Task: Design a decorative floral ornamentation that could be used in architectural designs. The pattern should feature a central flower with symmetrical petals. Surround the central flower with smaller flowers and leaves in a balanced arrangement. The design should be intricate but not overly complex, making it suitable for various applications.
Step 139:
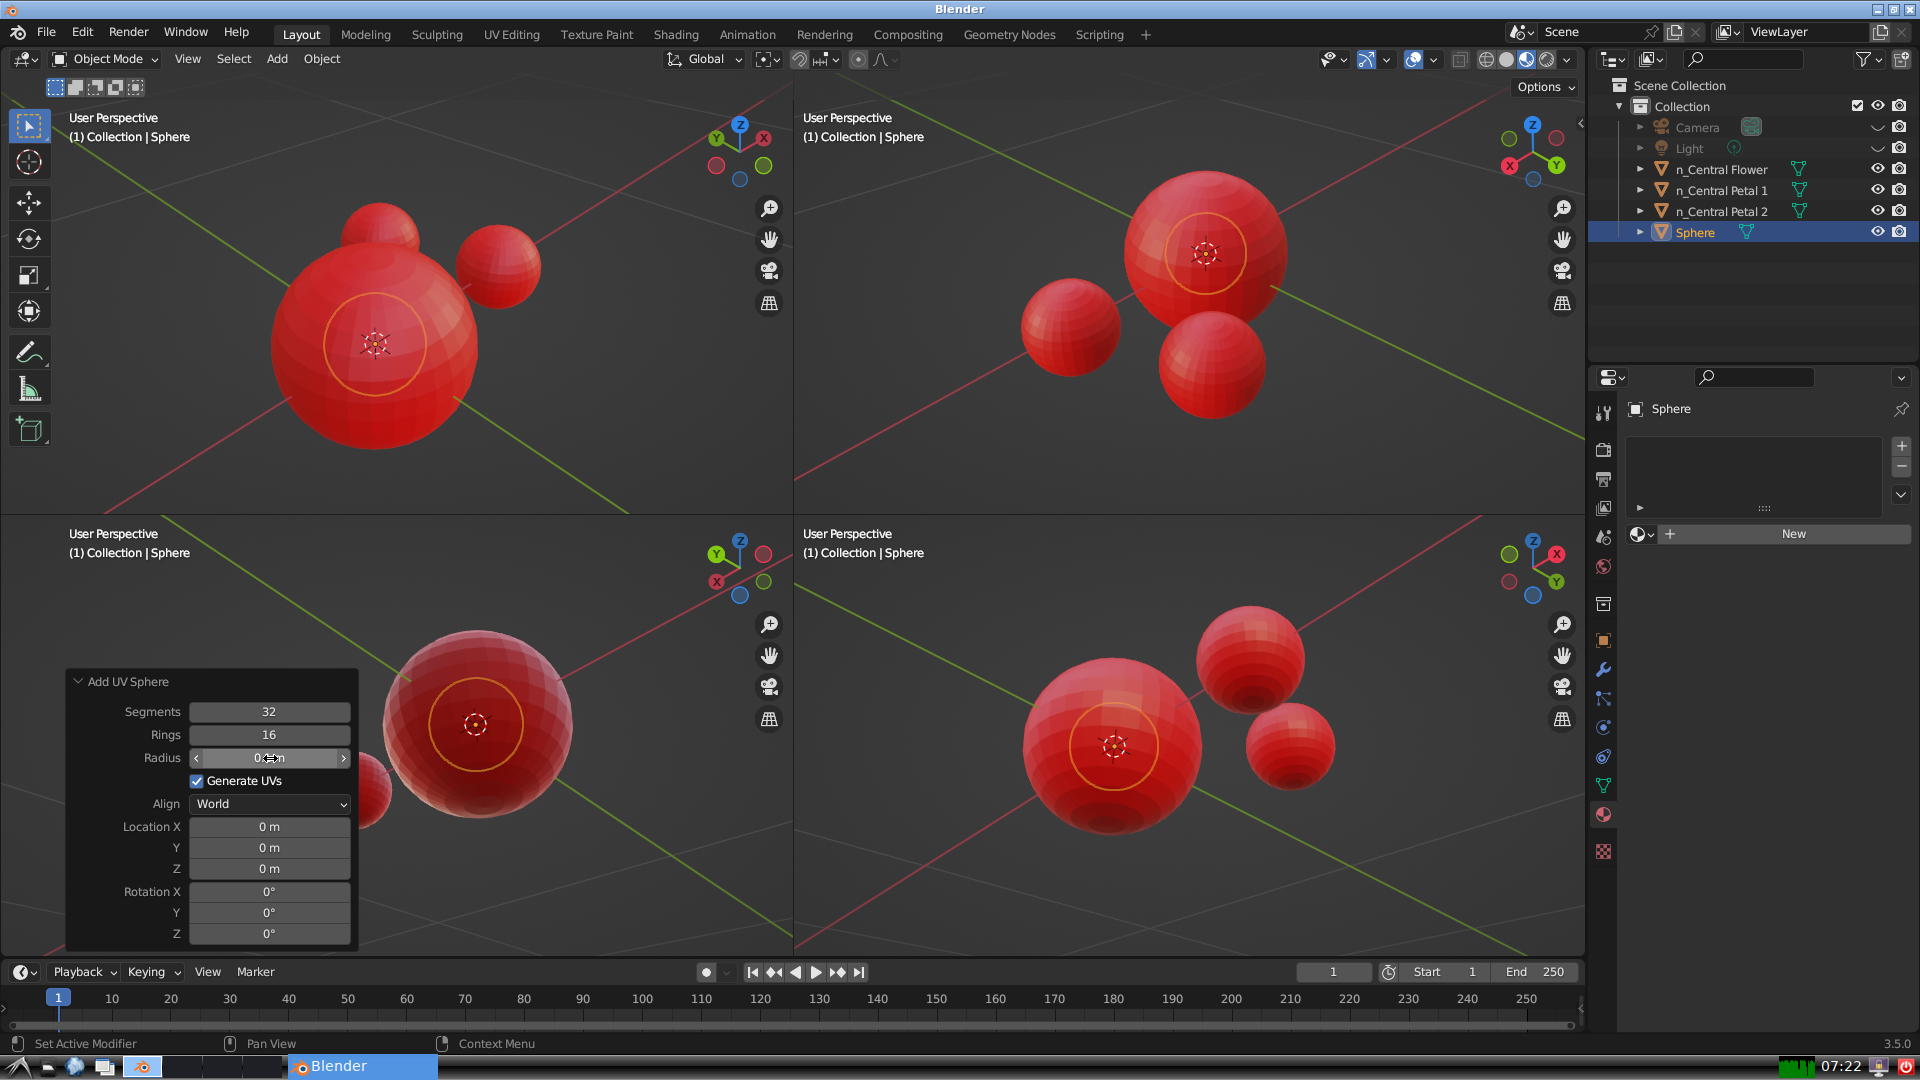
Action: click: no